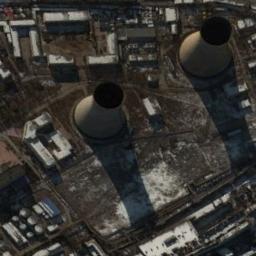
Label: thermal_power_station